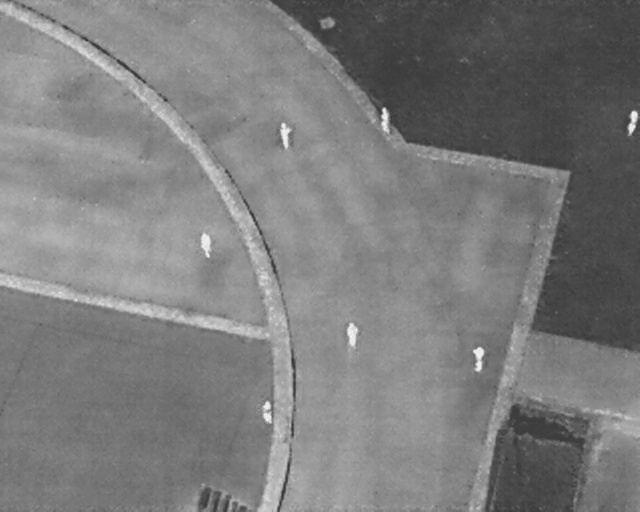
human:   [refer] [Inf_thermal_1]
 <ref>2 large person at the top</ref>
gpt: <box>[[42, 24, 46, 28, 171], [57, 22, 62, 24, 173]]</box>